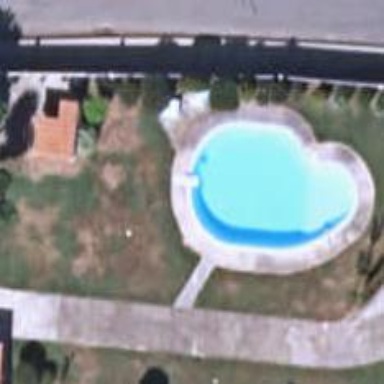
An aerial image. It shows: Swimming pool located in leisure land.